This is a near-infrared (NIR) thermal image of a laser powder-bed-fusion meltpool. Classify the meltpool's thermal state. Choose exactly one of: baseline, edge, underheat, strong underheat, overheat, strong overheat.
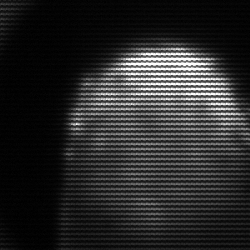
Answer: edge